Field crop: maize
Growth stage: 2
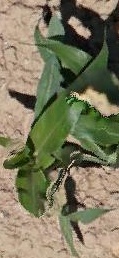
Species: maize